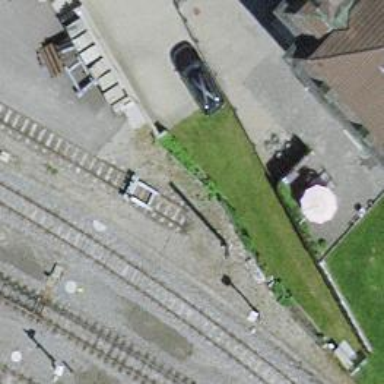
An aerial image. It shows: Railway buffer stop.